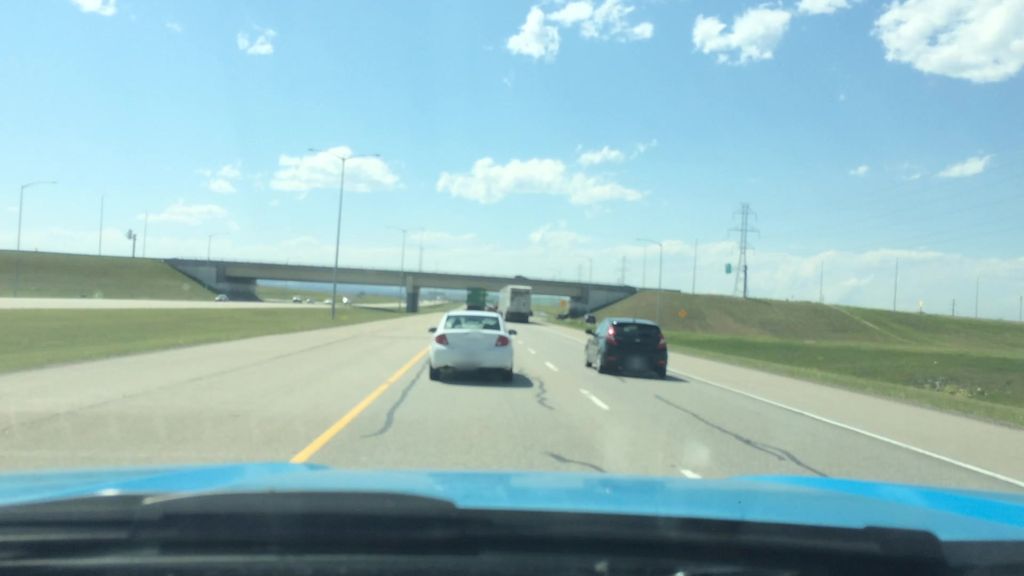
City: calgary